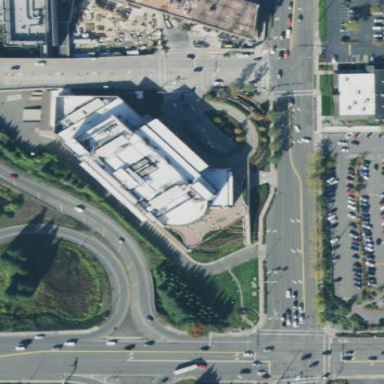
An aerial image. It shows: Clinic building offering healthcare services.